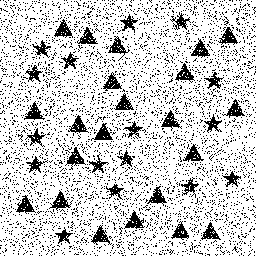
Squares: 0
Triangles: 22
Stars: 16
Total shapes: 38